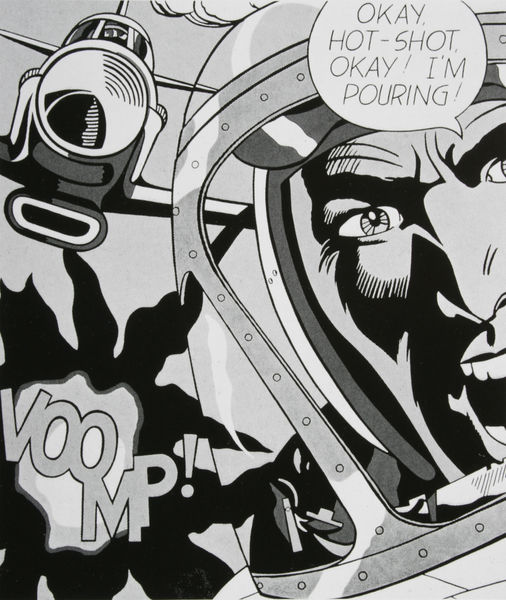
Titel: Okay, Hot-Shot
Künstler: Roy Lichtenstein
Standort: Turin
Institution: Privatsammlung
Schlagwörter: angriff, feuer, flügel, kampf, mann, schatten, weiß, grau, lampe, mund, schwarz, zeichnung, blick, wolke, augen, gesicht, frontal, schrift, krieg, flug, komik, schraffur, comic, text, brille, helm, zähne, schnauze, krieger, schrei, englisch, treffer, pop art, flieger, flugzeug, luftkrieg, sprechblase, liechtenstein, poart, comik, lichtenstein, roy, astronaut, comicstil, comicstyle, kampfjet, okay, pilot, raumfahrer, roy lichtenstein, voomp, woomp, zeichentrick